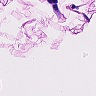
Metastatic tissue present: no